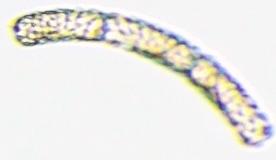
Label: Cerataulina_Guinardia_Dactyliosen